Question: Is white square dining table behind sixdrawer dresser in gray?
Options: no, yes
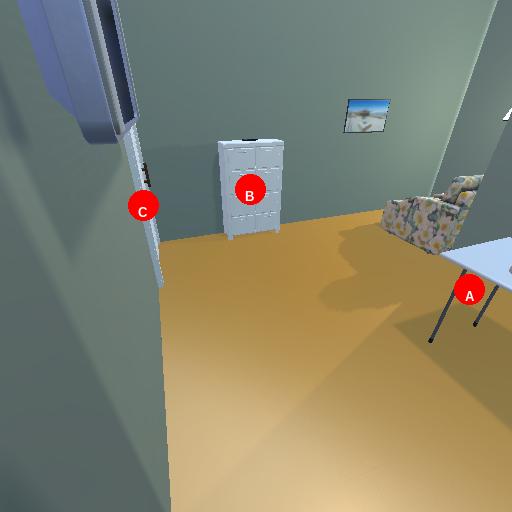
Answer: no